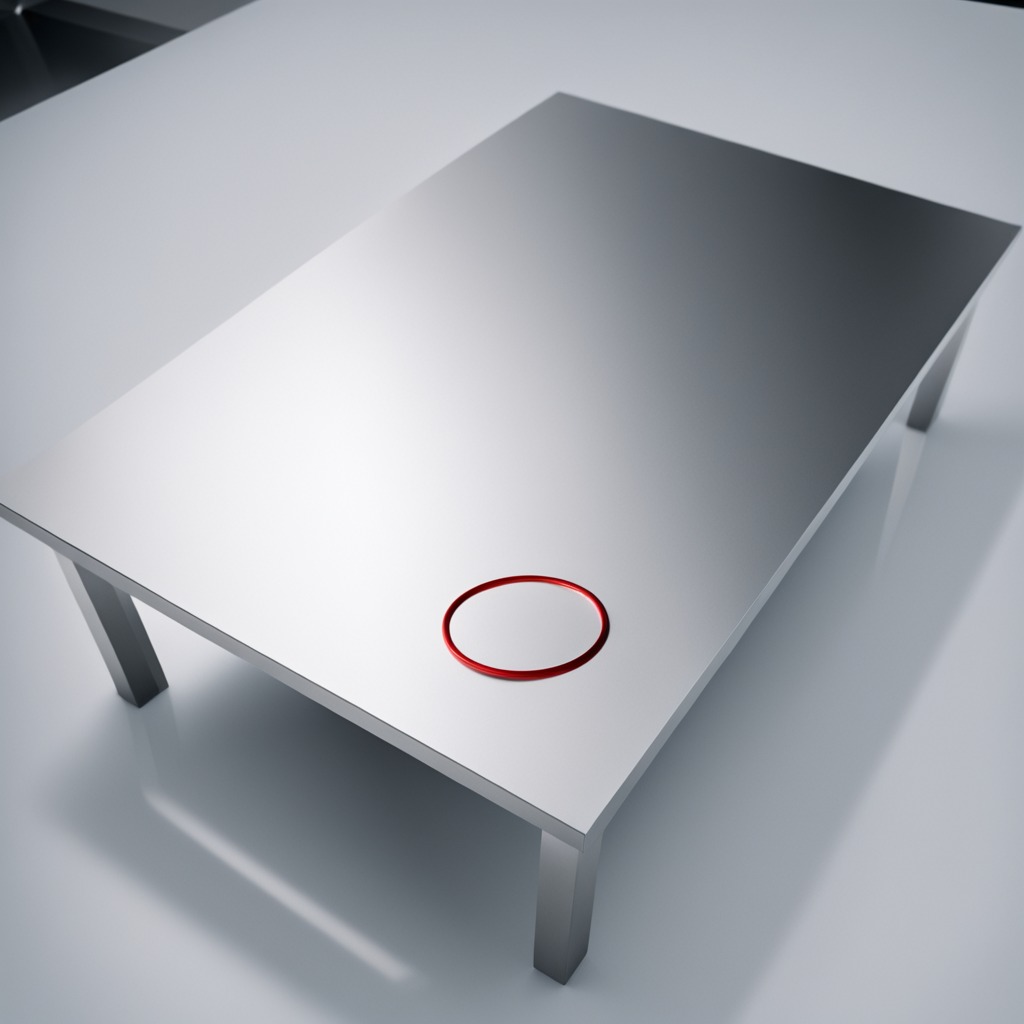
A rubber O-ring lies on the stainless steel table in a high-end prototyping lab.